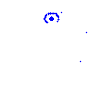
Particle: pion